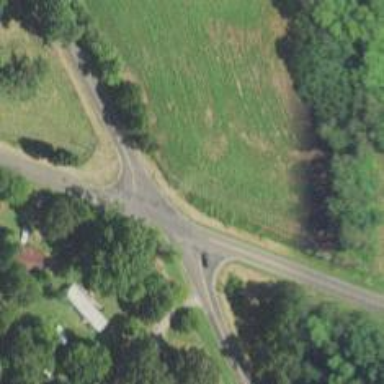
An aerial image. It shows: Tertiary road.